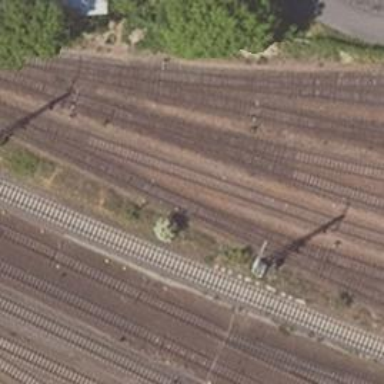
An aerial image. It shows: Railway switch.